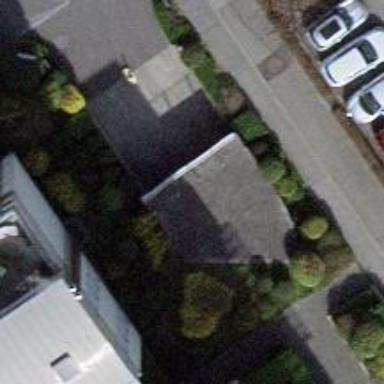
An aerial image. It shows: View of roof of building.